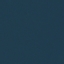
Land use / land cover: SeaLake